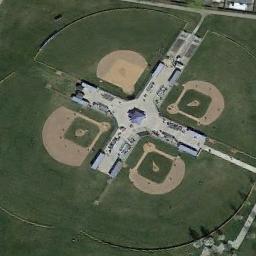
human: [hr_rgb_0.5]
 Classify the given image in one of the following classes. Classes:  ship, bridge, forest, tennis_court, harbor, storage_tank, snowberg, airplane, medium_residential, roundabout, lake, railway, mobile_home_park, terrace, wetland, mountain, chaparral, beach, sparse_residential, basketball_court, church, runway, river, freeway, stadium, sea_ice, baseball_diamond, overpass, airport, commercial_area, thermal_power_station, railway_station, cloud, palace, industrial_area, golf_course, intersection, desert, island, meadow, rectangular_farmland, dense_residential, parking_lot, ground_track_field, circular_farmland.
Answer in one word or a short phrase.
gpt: baseball_diamond